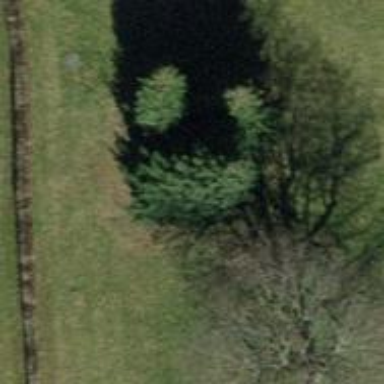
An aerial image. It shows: Urban tree with needleleaved evergreen leaves.